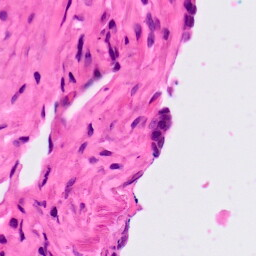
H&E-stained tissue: Lung